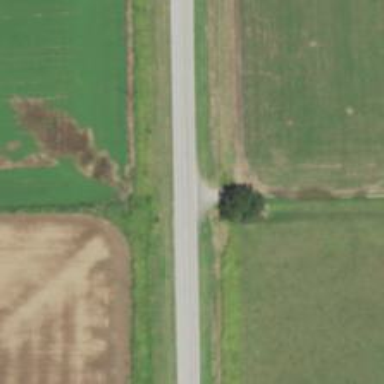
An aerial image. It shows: Secondary road.